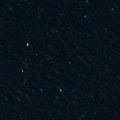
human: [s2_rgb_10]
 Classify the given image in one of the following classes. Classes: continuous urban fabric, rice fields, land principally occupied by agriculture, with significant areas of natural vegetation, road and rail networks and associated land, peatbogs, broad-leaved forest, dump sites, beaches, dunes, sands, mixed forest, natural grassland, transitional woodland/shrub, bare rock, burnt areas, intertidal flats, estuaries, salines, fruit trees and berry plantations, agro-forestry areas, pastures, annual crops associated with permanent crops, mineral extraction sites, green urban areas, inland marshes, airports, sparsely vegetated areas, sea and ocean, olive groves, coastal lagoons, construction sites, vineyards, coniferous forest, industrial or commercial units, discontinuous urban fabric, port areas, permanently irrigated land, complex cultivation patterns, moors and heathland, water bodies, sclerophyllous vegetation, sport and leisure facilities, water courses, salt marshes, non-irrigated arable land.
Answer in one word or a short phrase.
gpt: sea and ocean